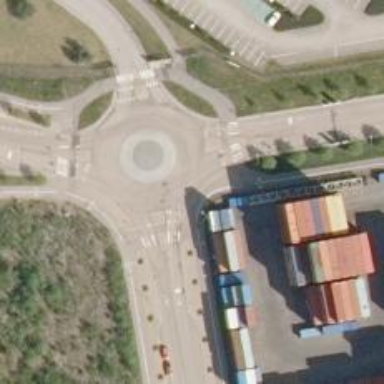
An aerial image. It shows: Crossing on asphalt cycleway.